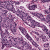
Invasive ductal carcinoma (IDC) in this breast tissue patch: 1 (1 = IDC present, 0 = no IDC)